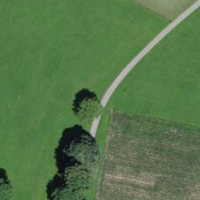
EUNIS habitat code: 24
Species observed at this site:
Coccinella septempunctata